Question: I'm running Internet Explorer 11 and YUI 2: Rich Text Editor seems not working. Please see attached screen shot for more detail. Any ideas how to fix this under IE11?

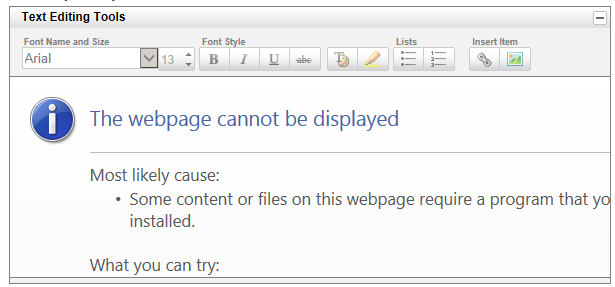
Answer: For IE changed its User-Agent, YUI(2.9) need a surgery.
1. Modify yahoo-dom-event.js: Find this: YAHOO.env.parseUA, then at last add something that tell YAHOO.env.ua now is undering IE 11. like this: if (g.ie == 0 && c.indexOf('Trident') != -1){
g.ie = 11;
}
2. Modify editor.js: Find the _setInitialContent function, and after the if-branch that includes "BackCompat", add this: this.browser = YAHOO.env.parseUA();
then just in the following if-branch (if (this.browser.ie || this.browser.webkit || this.browser.opera || (navigator.userAgent.indexOf('Firefox/1.5') != -1))): add this: if (this.browser.ie == 11) {
this.browser.ie = 0;
}
Hope Works, Good Luck!